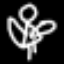
Label: angel